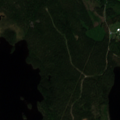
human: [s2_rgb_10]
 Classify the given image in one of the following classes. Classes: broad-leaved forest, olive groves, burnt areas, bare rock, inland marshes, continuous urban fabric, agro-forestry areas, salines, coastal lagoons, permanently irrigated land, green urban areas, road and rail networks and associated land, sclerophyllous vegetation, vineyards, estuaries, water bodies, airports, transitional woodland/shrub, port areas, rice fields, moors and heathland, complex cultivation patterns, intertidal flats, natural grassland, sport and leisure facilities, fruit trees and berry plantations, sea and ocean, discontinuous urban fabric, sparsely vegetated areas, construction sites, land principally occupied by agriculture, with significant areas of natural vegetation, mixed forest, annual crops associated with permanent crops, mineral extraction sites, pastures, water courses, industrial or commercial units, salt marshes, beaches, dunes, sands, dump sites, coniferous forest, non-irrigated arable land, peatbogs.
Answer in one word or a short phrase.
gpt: coniferous forest, water bodies